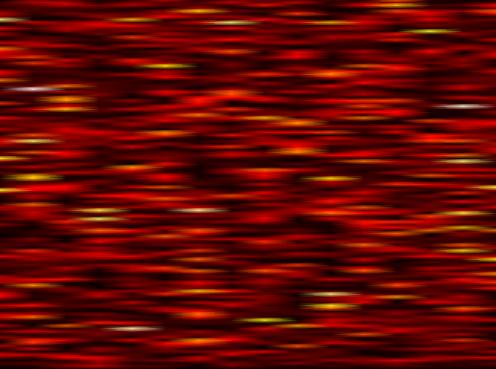
Label: FBMC